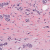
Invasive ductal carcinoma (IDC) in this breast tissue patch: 1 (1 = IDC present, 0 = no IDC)